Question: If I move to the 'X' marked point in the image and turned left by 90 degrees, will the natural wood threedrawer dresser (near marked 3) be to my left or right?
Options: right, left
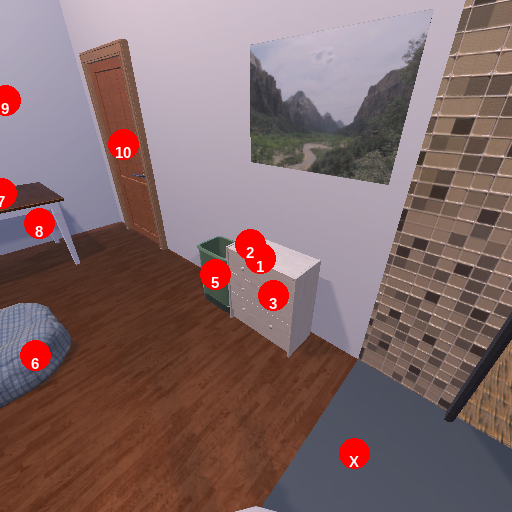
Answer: right